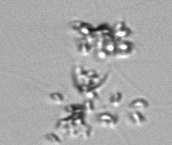
Label: Chaetoceros_didymus_TAG_external_flagellate